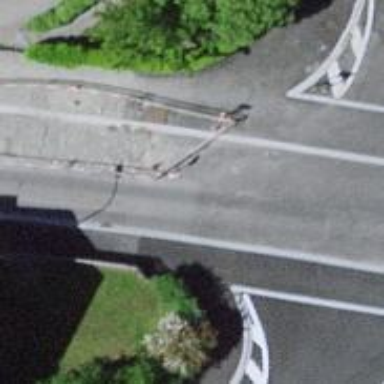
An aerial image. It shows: Uncontrolled crossing on the road.